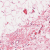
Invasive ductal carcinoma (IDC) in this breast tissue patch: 0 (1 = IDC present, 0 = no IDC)